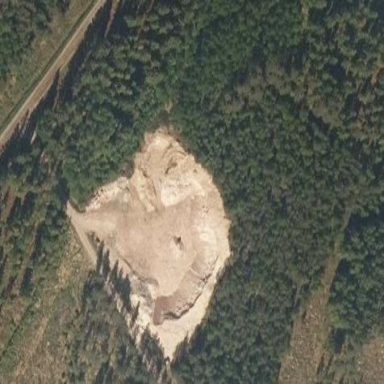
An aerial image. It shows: Quarry used for extracting aggregates.